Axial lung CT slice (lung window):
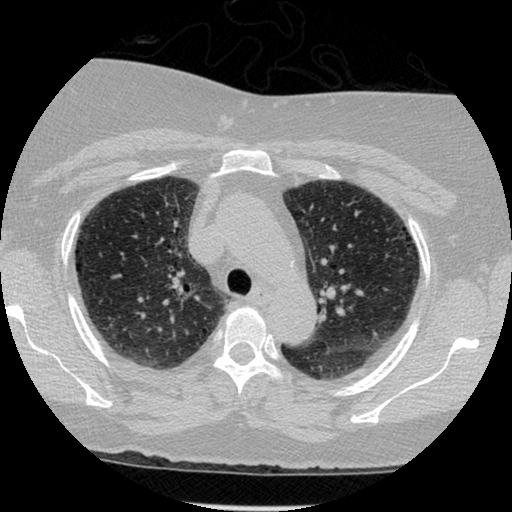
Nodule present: no